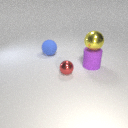
small red metal sphere to the right of large blue rubber sphere